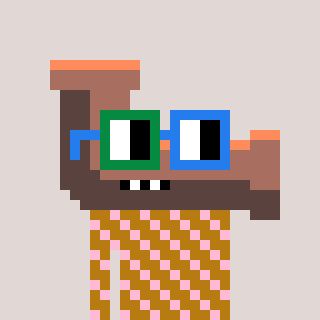
a pixel art character with square green and blue glasses, a pipe-shaped head and a gold-colored body on a warm background